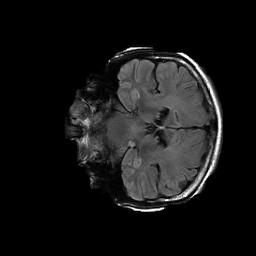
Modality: FLAIR
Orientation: coronal
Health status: ill
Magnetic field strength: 3 T